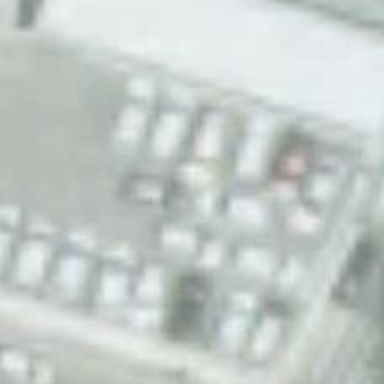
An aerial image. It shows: Car shop.